Field crop: maize
Growth stage: 2
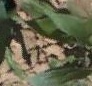
Species: maize